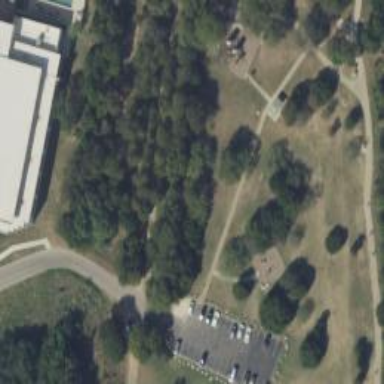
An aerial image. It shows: Disc golf basket.